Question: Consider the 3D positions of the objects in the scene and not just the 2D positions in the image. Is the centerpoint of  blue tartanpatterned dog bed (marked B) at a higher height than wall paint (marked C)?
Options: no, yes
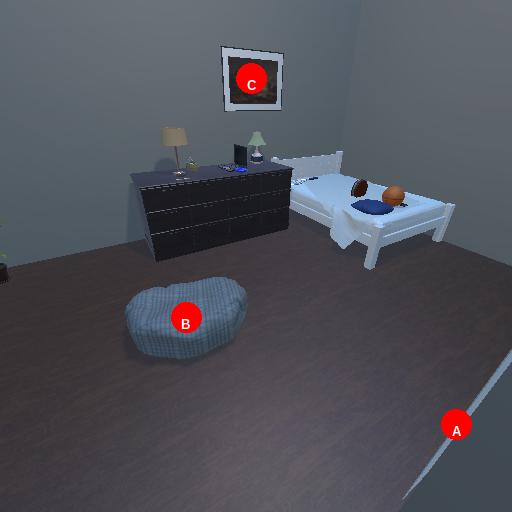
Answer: no